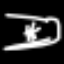
Label: mushroom